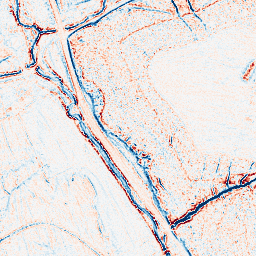
Category: edge_preserving
Decomposition family: anisotropic_diffusion
Decomposition parameters: iterations: 10
kappa: 10
gamma: 0.05
Upsampling method: linear_exact
Upsampling parameters: scale: 2
Upsampling scale: 2